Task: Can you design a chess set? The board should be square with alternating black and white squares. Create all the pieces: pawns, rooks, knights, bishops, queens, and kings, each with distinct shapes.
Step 4240:
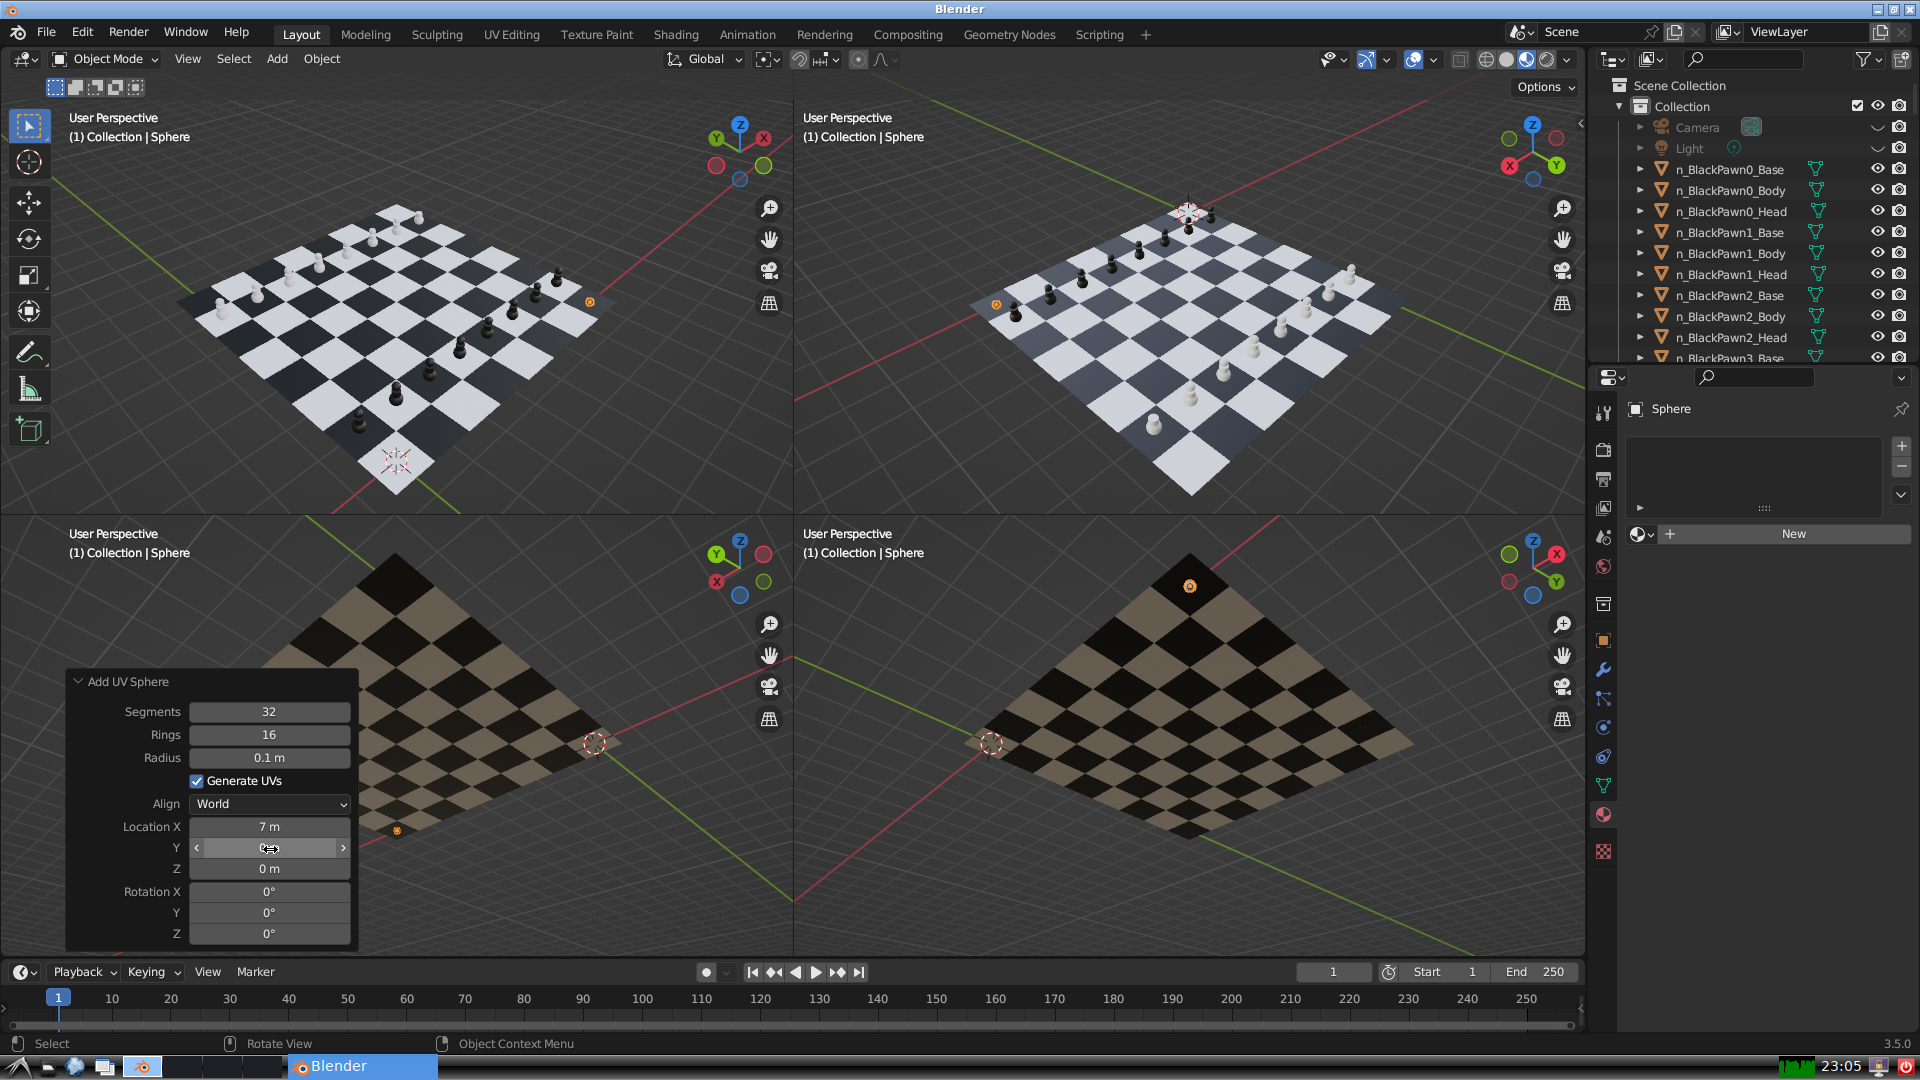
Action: click: no